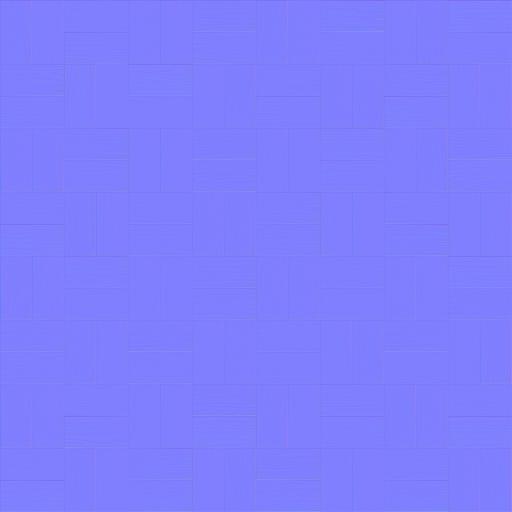
dark dirt dirty floor flooring parquet smudge wood wooden